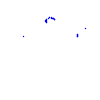
Particle: proton